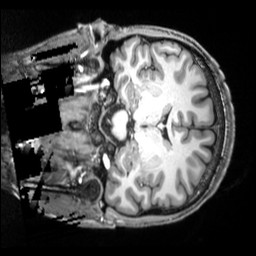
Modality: T1w
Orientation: coronal
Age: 27
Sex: male